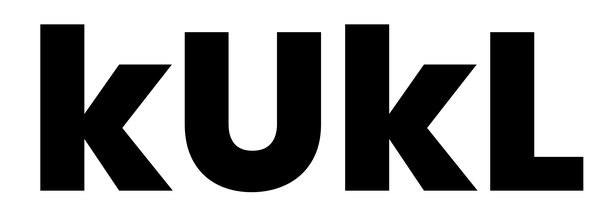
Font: Poppins-ExtraBold